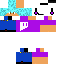
A male human skin with medium skin, wearing brown long hair dressed in a blue hoodie and blue pants, featuring a closed mouth.